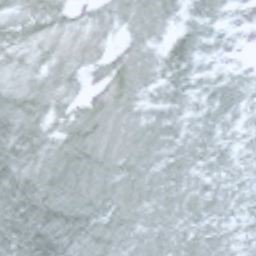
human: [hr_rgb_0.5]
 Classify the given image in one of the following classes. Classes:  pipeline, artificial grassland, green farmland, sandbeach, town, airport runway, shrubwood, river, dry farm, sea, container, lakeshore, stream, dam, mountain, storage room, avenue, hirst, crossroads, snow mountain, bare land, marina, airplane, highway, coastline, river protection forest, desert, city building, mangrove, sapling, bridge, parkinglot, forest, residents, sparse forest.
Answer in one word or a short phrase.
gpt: snow mountain